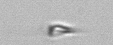
Label: Calciopappus